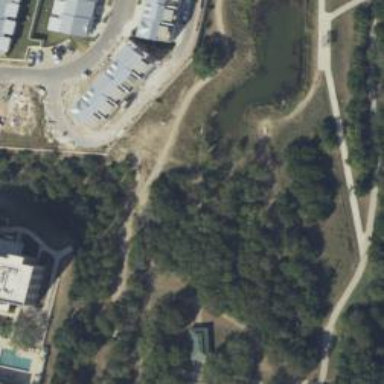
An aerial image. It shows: Disc golf basket.